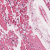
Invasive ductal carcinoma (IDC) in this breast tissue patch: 0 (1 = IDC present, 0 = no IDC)